Field crop: maize
Growth stage: 2
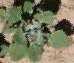
Species: chenopodium